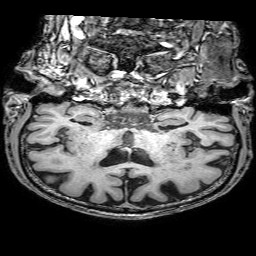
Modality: T1w
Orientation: sagittal
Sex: male
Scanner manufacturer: philips
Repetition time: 0.008344 s
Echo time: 0.00388 s